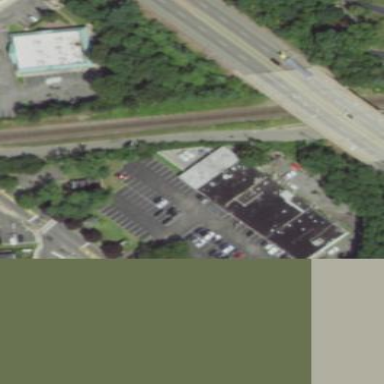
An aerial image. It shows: Commercial building.